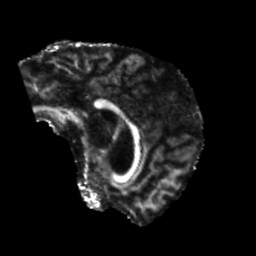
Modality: FA
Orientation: sagittal
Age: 58
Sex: male
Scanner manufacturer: siemens
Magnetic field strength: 3 T
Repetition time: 5.25 s
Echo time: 0.08 s